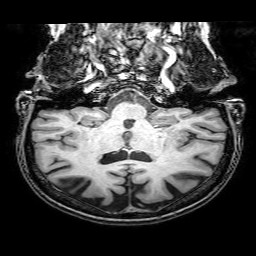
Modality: T1w
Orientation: sagittal
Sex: female
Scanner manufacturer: philips
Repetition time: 0.008106 s
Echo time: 0.00371 s